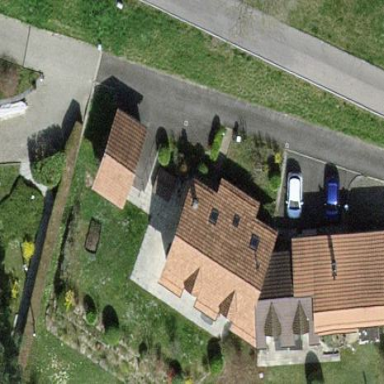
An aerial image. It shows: Detached building with gabled roof.